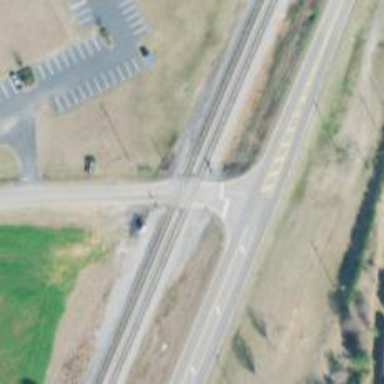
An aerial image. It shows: Level crossing with lights at the railway.